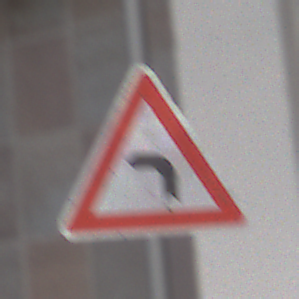
Verkehrszeichen: KurveLinks
Umgebung: Roofed, Urban
Tageszeit: MorningAfternoon
Wetter: PartlyCloudy
Licht: Natural
Jahreszeit: NotSpecified
Kontrast: MediumContrast